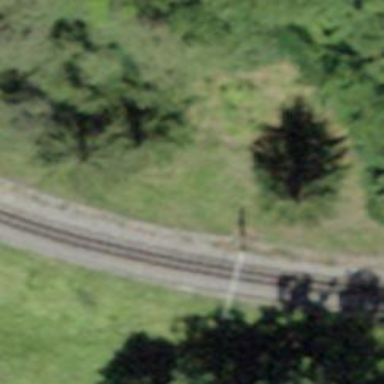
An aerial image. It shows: Narrow-gauge railway track electrified by contact line.